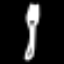
Label: fork